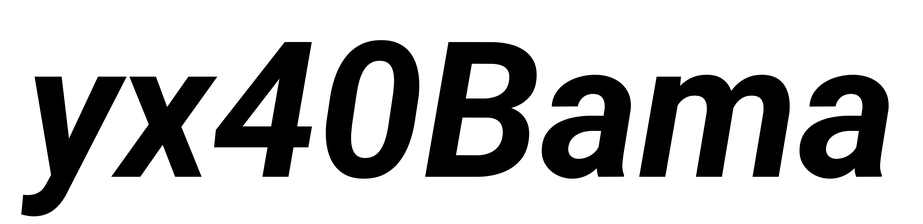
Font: Roboto-Italic_Bold_Italic